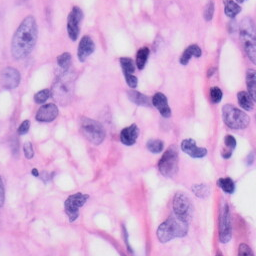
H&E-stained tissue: Skin